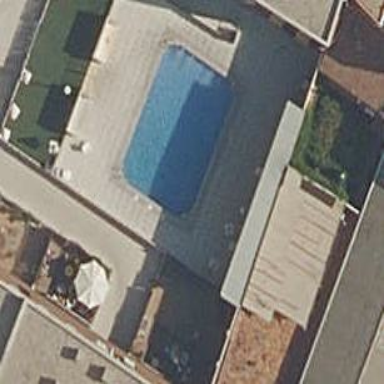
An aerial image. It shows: Swimming pool located in leisure land.